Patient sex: M
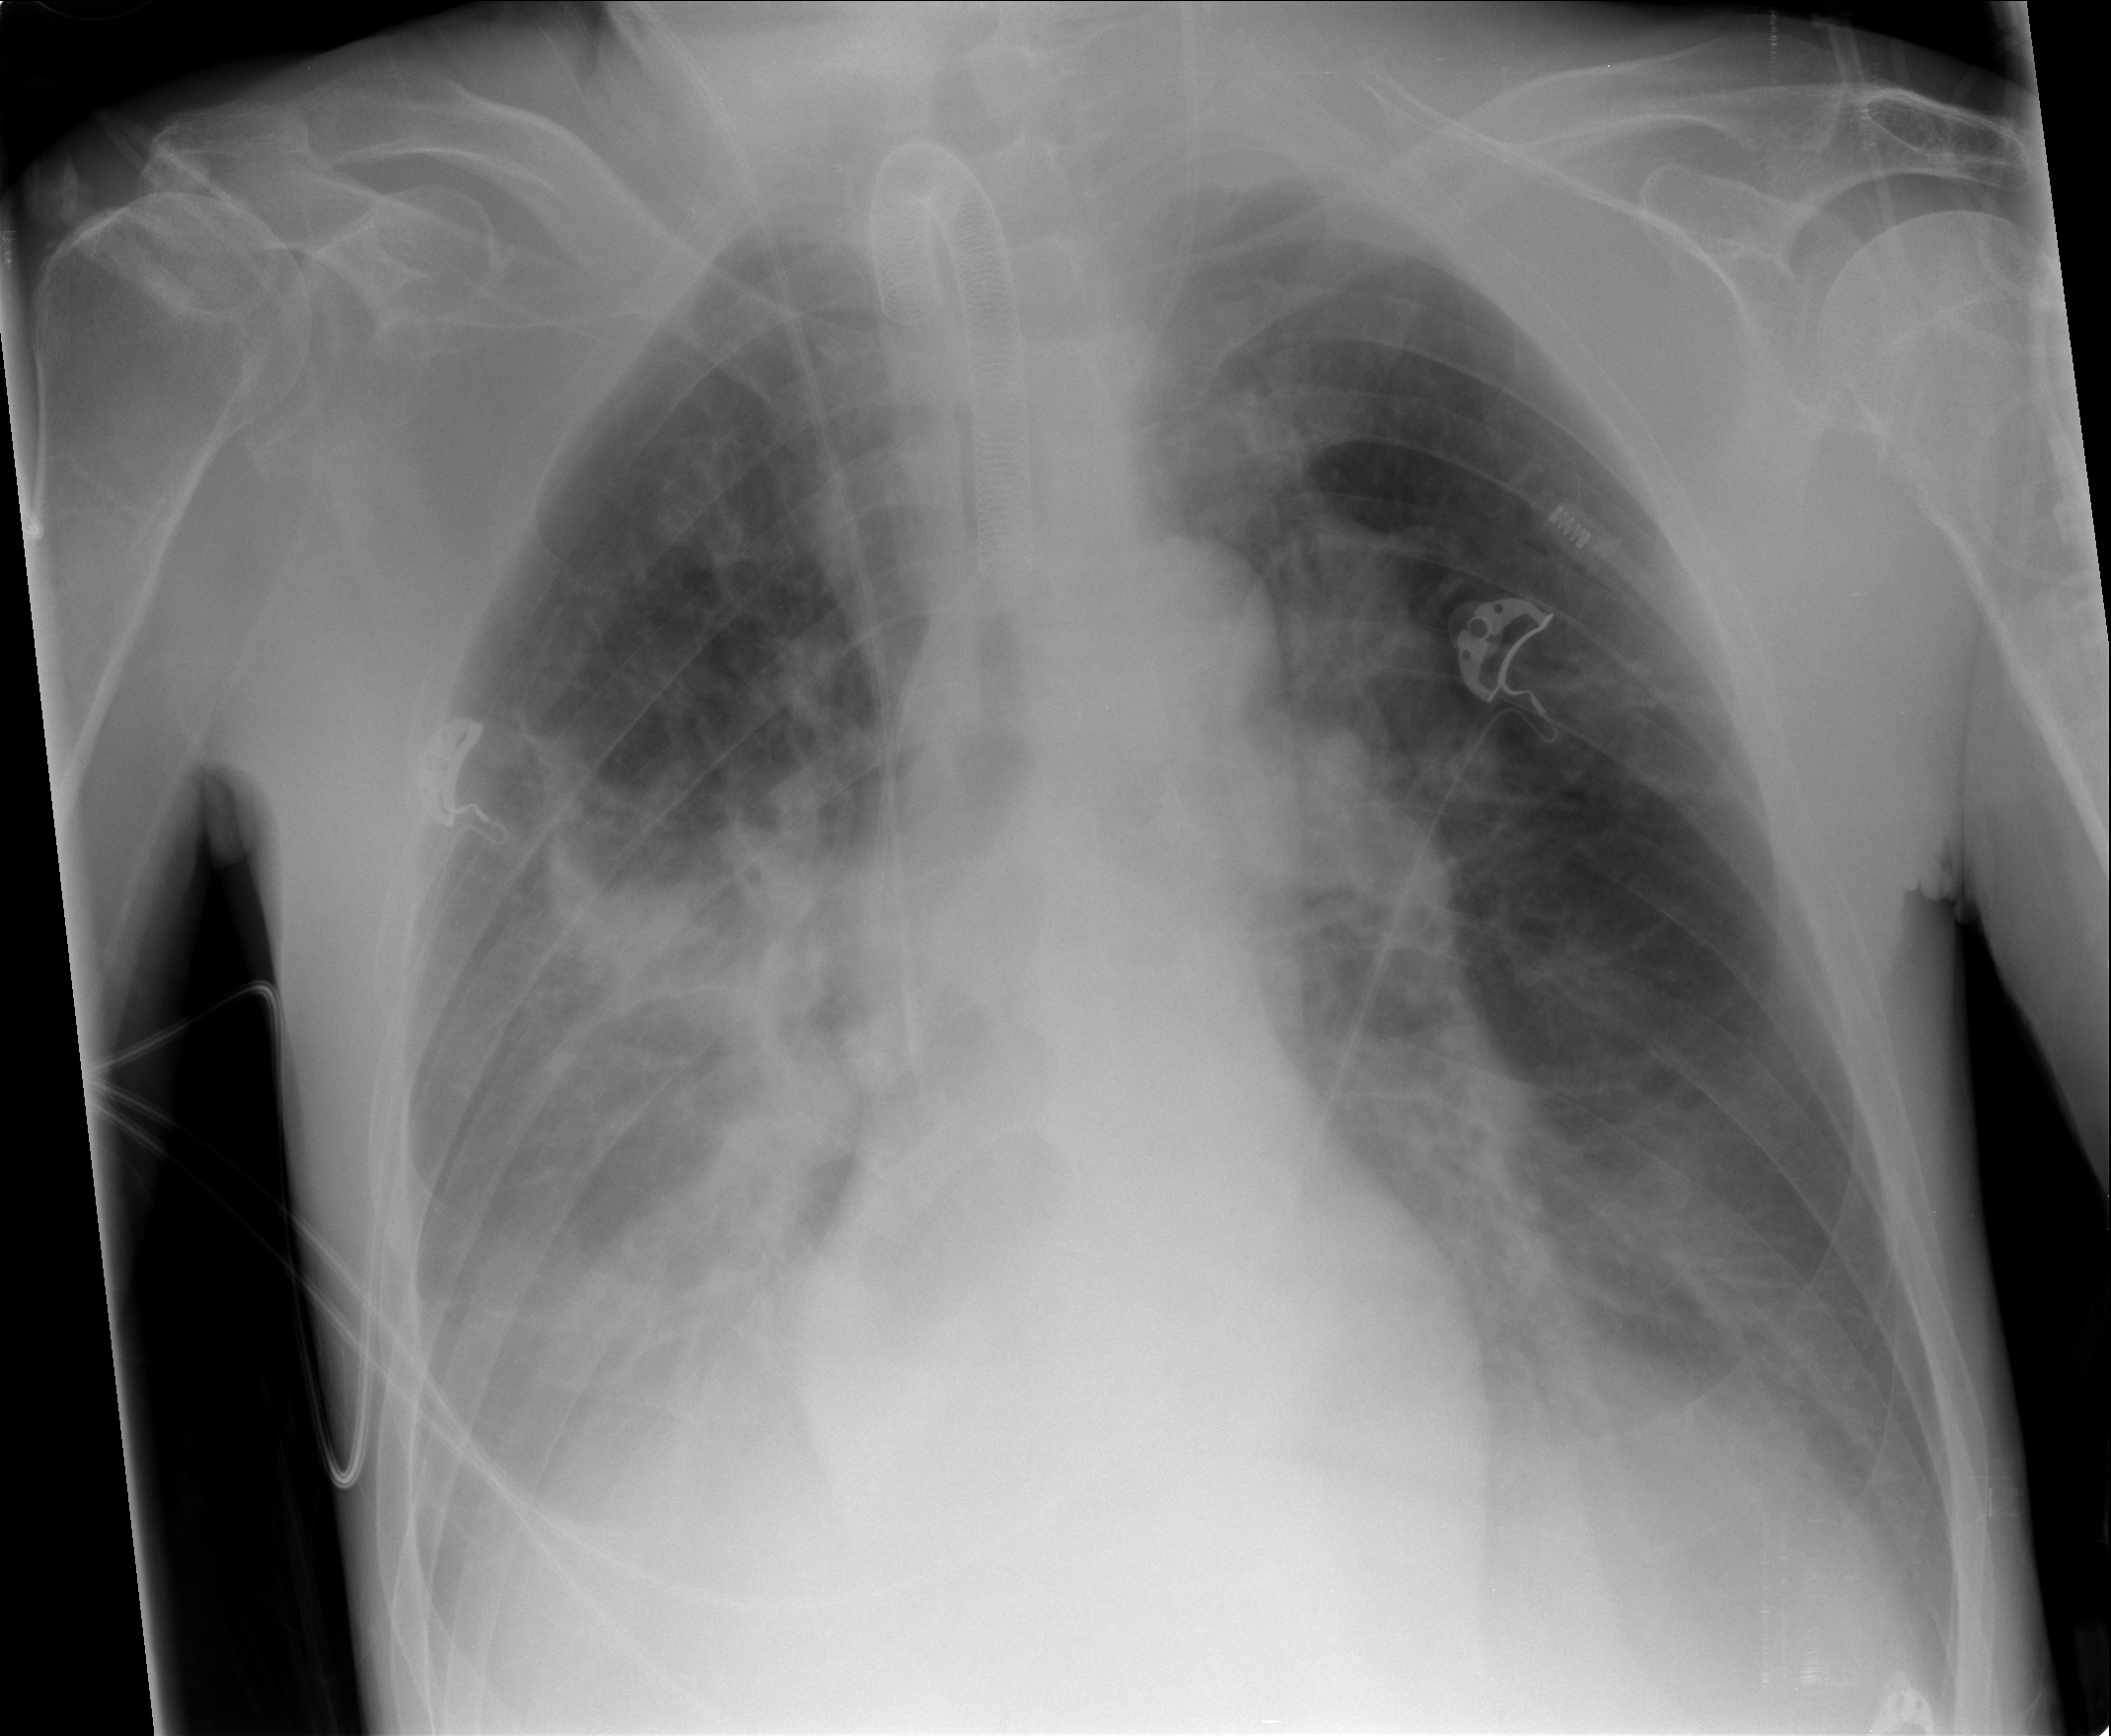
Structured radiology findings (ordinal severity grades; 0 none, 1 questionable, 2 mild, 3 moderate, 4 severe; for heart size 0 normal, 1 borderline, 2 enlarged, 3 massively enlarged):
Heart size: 0
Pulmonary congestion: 0
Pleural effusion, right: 1
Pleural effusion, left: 1
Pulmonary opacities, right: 2
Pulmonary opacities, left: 0
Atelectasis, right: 2
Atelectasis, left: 0